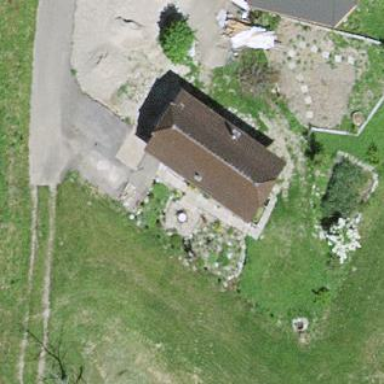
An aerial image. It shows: Barn.